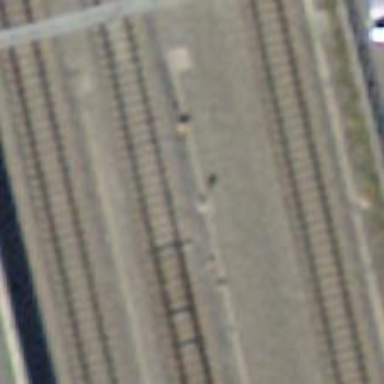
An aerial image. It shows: Railway switch.